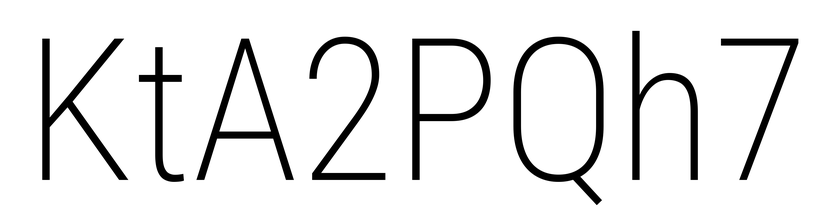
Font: Roboto_Condensed_ExtraLight